Question: Ok, I made it work by changing all the references to the stringvar "commentEntryVar" to "self.commentEntryVar" inside the def initUI function.
I'm not exactly sure why this is necessary (or if making all the references self.commentEntryVar was necessary). Would be pleased if someone can explain why this solved the issue.
'''
self.commentEntryVar = tk.StringVar()
self.commentEntryVar.set("default text")
print "commentEntryVar"
print self.commentEntryVar.get()
commentEntryWidget = ttk.Entry(workoutParametersFrame, textvariable=self.commentEntryVar)
commentEntryWidget.grid(row=6, column=1)
'''
=========================================
(THE ORIGINAL QUESTION)
Trying to use the "textvariable" method to set default text for a ttk entry widget. It seems like I'm correctly setting the value of the tk.StringVar, but it is not affecting the window display -- the 'set comment' field remains blank.
'''
commentEntryVar = tk.StringVar()
commentEntryVar.set("default text")
print "commentEntryVar"
print commentEntryVar.get()
commentEntryWidget = ttk.Entry(workoutParametersFrame, textvariable=commentEntryVar)
commentEntryWidget.grid(row=6, column=1)
'''

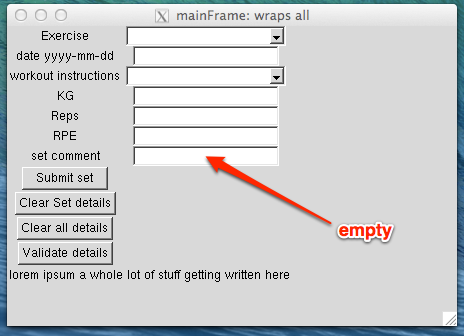
Answer: If I understand your code, you are doing everything correctly syntactically. If the value is appearing blank on the screen, the only explanation is that 'commentEntryVar' is a local variable that is being garbage-collected after the widget is created but before the window appears.
If it is a local variable, when the function exits the variable will be destroyed and thus the default value will be thrown away. For example, this minimal program illustrates the effect you're seeing since it is using a local variable:
'''
import Tkinter as tk
import ttk
class Example(tk.Frame):
def __init__(self, parent):
tk.Frame.__init__(self, parent)
workoutParametersFrame = tk.Frame(self)
workoutParametersFrame.pack(fill="both", expand=True);
# start code from the question
commentEntryVar = tk.StringVar()
commentEntryVar.set("default text")
print "commentEntryVar"
print commentEntryVar.get()
commentEntryWidget = ttk.Entry(workoutParametersFrame,
textvariable=commentEntryVar)
commentEntryWidget.grid(row=6, column=1)
# end code from the question
if __name__ == "__main__":
root = tk.Tk()
app = Example(root)
app.pack(fill="both", expand=True)
app.mainloop()
'''
The fix is to keep a reference to the StringVar so that it is not garbage collected. In this code we're using a class so we can store a reference in a class variable. If you are not using classes and objects you'll need to store it in a global variable.
For example, if you change 'commentEntryVar' to 'self.commentEntryVar', the problem goes away because the object holds a persistent reference:
'''
...
self.commentEntryVar = tk.StringVar()
...
commentEntryWidget = ttk.Entry(..., textvariable=self.commentEntryVar)
...
'''